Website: macys
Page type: customer-info-address
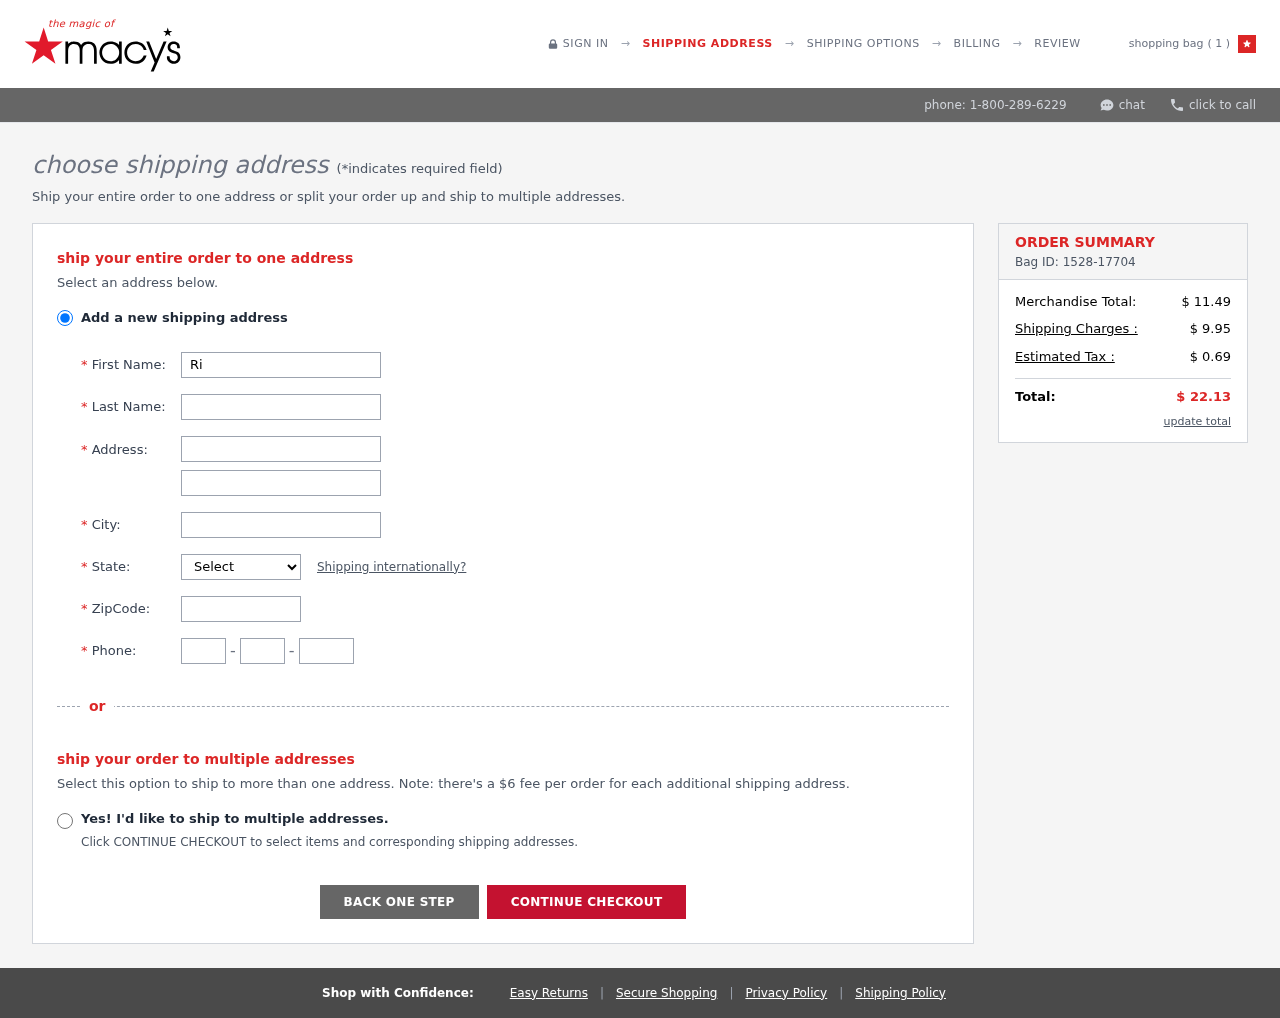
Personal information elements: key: PII_CITY
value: Susanport
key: PII_FIRSTNAME
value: Richard
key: PII_LASTNAME
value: Mcgee
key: PII_PHONE_AREA
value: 818
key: PII_PHONE_PREFIX
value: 258
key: PII_PHONE_SUFFIX
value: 3176
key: PII_POSTCODE
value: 23649
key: PII_STATE_ABBR
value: WY
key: PII_STREET
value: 412 Sanders Forges
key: PII_STREET2
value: Suite 684
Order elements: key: ORDER_NUM_ITEMS
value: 1
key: ORDER_ID
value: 1528-17704
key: ORDER_SUBTOTAL
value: $ 11.49
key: ORDER_SHIPPING_COST
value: $ 9.95
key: ORDER_TAX
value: $ 0.69
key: ORDER_TOTAL
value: $ 22.13